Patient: sex M, age 57
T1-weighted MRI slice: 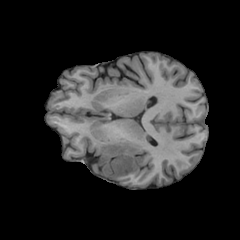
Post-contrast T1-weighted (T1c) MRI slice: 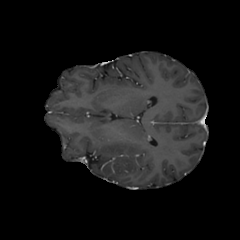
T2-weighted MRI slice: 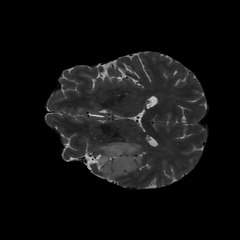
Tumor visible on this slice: yes
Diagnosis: Astrocytoma, IDH-wildtype
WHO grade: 2